Interaction volume radius: 10 \u00c5
Interaction volume height: 10 \u00c5
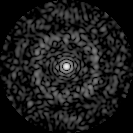
Disorder parameter: 0.8238